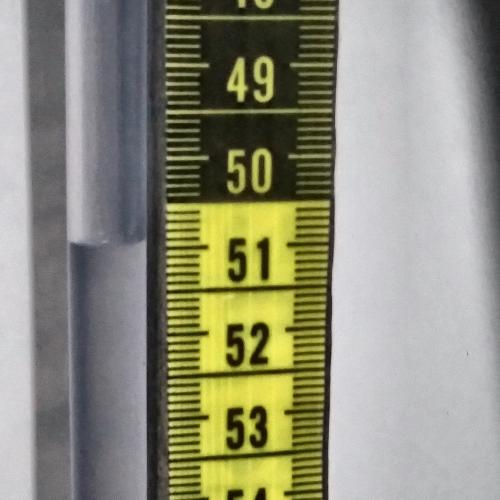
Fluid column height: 50.9 cm